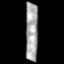
Tissue: prostate
Cell type: Epithelial cells
Senescence score: 0.1695
Nuclear area (px): 738
Mean DAPI intensity: 162.245